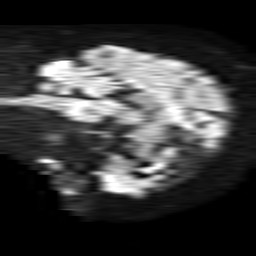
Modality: TRACE
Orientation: sagittal
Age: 72
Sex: female
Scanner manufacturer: philips
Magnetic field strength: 1.5 T
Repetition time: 4.6 s
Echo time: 0.08517 s